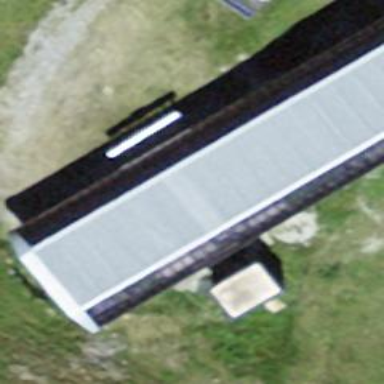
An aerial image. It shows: Aerialway station.